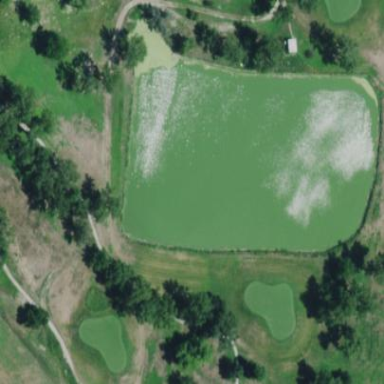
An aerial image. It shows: Water hazard on golf course. The hazard is natural water feature.